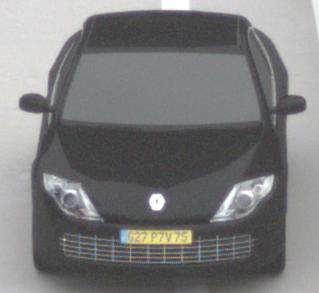
Make: Renault
Model: Laguna Coupé TCe 170
Detailed model: Laguna (III) Coupé
Model produced from: 2010/11
Model produced until: 2011/05
Doors: 2
Color: black
Road condition: dry road
Daytime: morning or afternoon
Contrast: low contrast